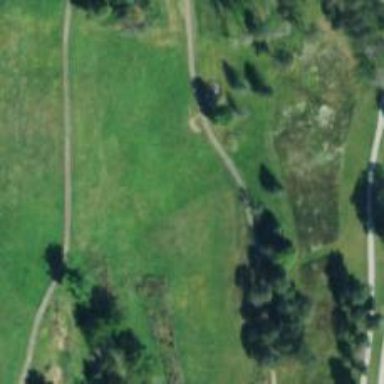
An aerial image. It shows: Service road used as golf cart path.